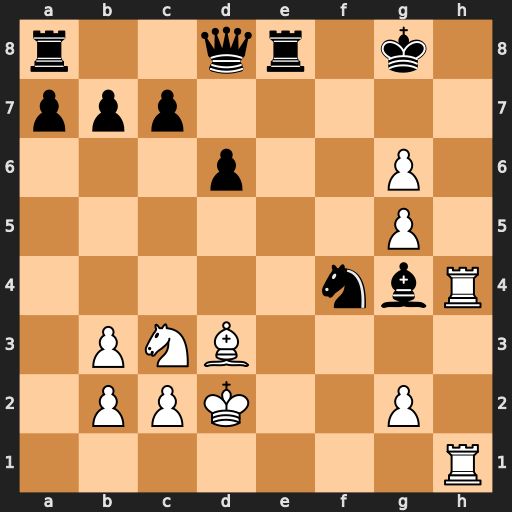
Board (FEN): r2qr1k1/ppp5/3p2P1/6P1/5nbR/1PNB4/1PPK2P1/7R
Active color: w
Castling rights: -
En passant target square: -
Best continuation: Rh8+ Kg7 R1h7#